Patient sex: M
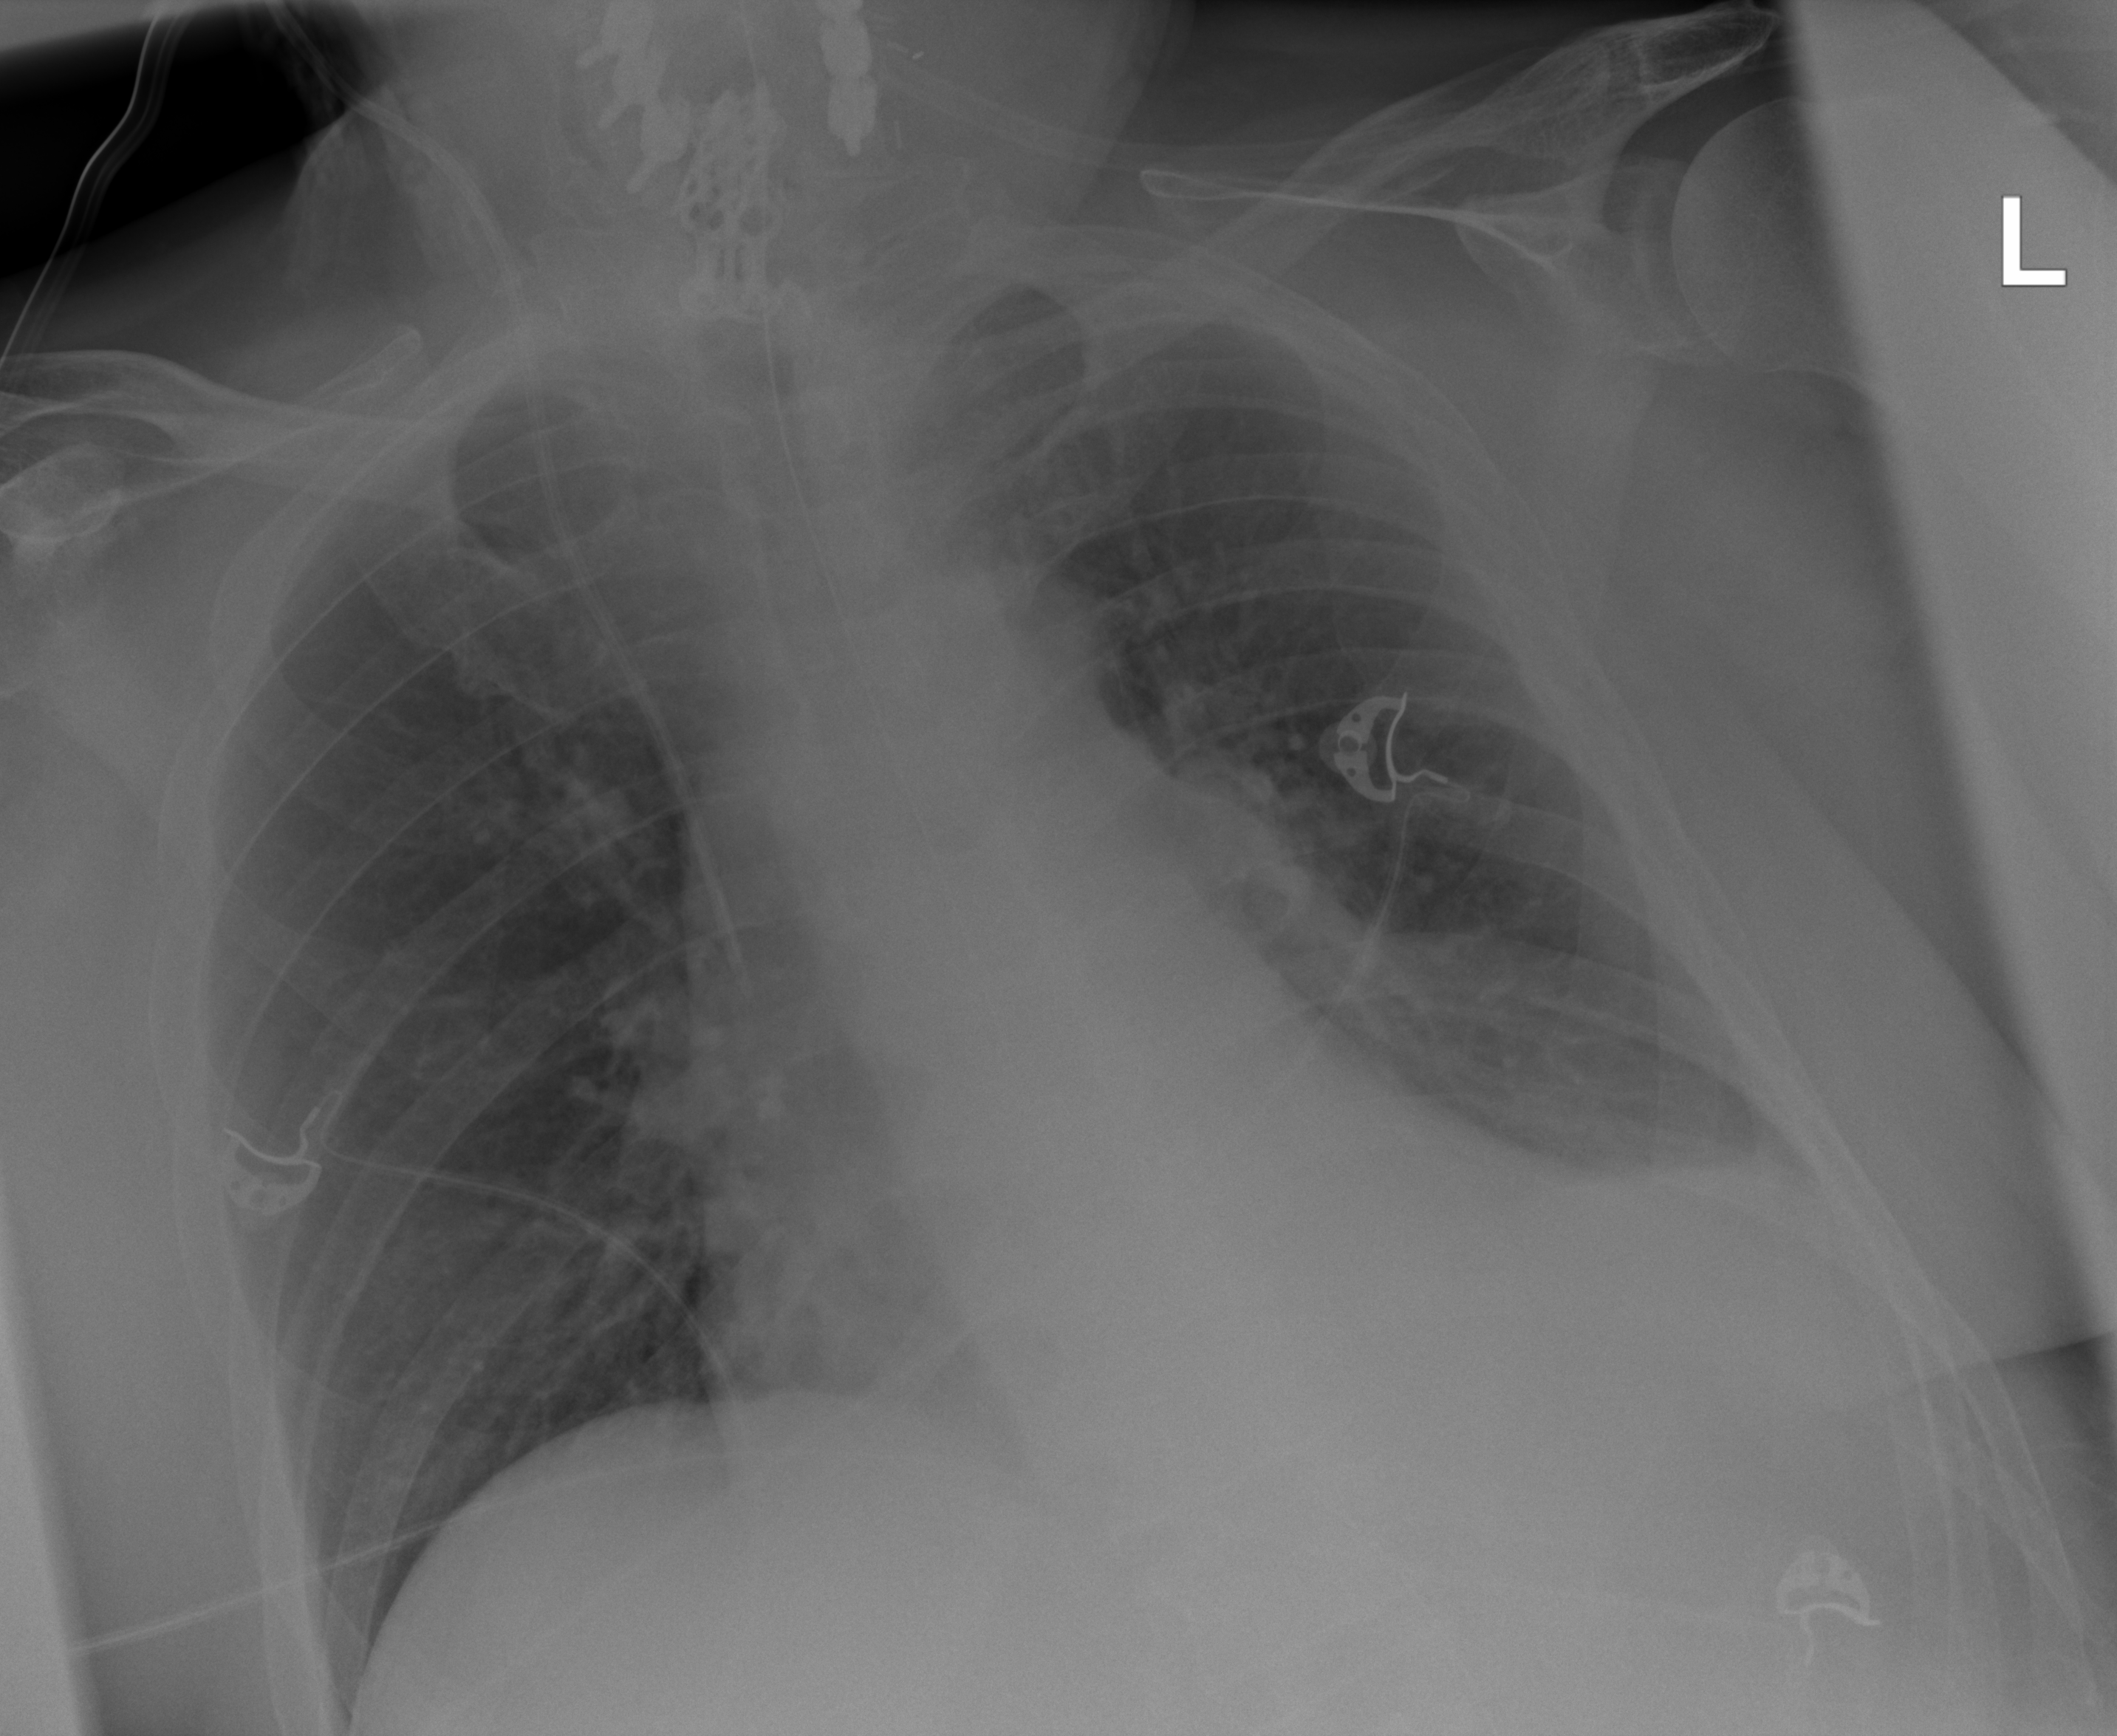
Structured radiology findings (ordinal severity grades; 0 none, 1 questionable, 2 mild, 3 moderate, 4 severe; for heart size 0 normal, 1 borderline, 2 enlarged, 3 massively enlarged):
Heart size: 1
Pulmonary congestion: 0
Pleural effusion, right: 0
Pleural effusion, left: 2
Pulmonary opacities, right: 0
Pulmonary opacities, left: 0
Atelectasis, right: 0
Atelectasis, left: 2